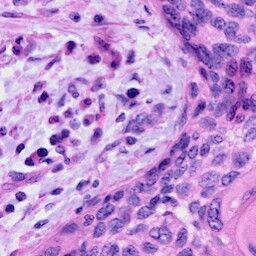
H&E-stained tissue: Cervix